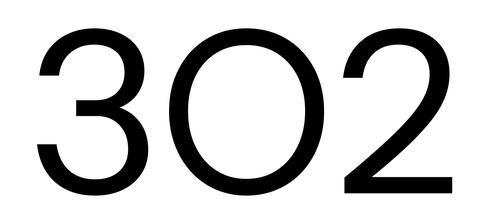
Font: InstrumentSans_Regular